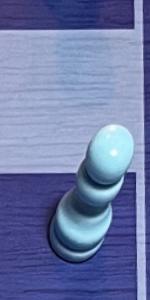
Label: Pawn_White